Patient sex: M
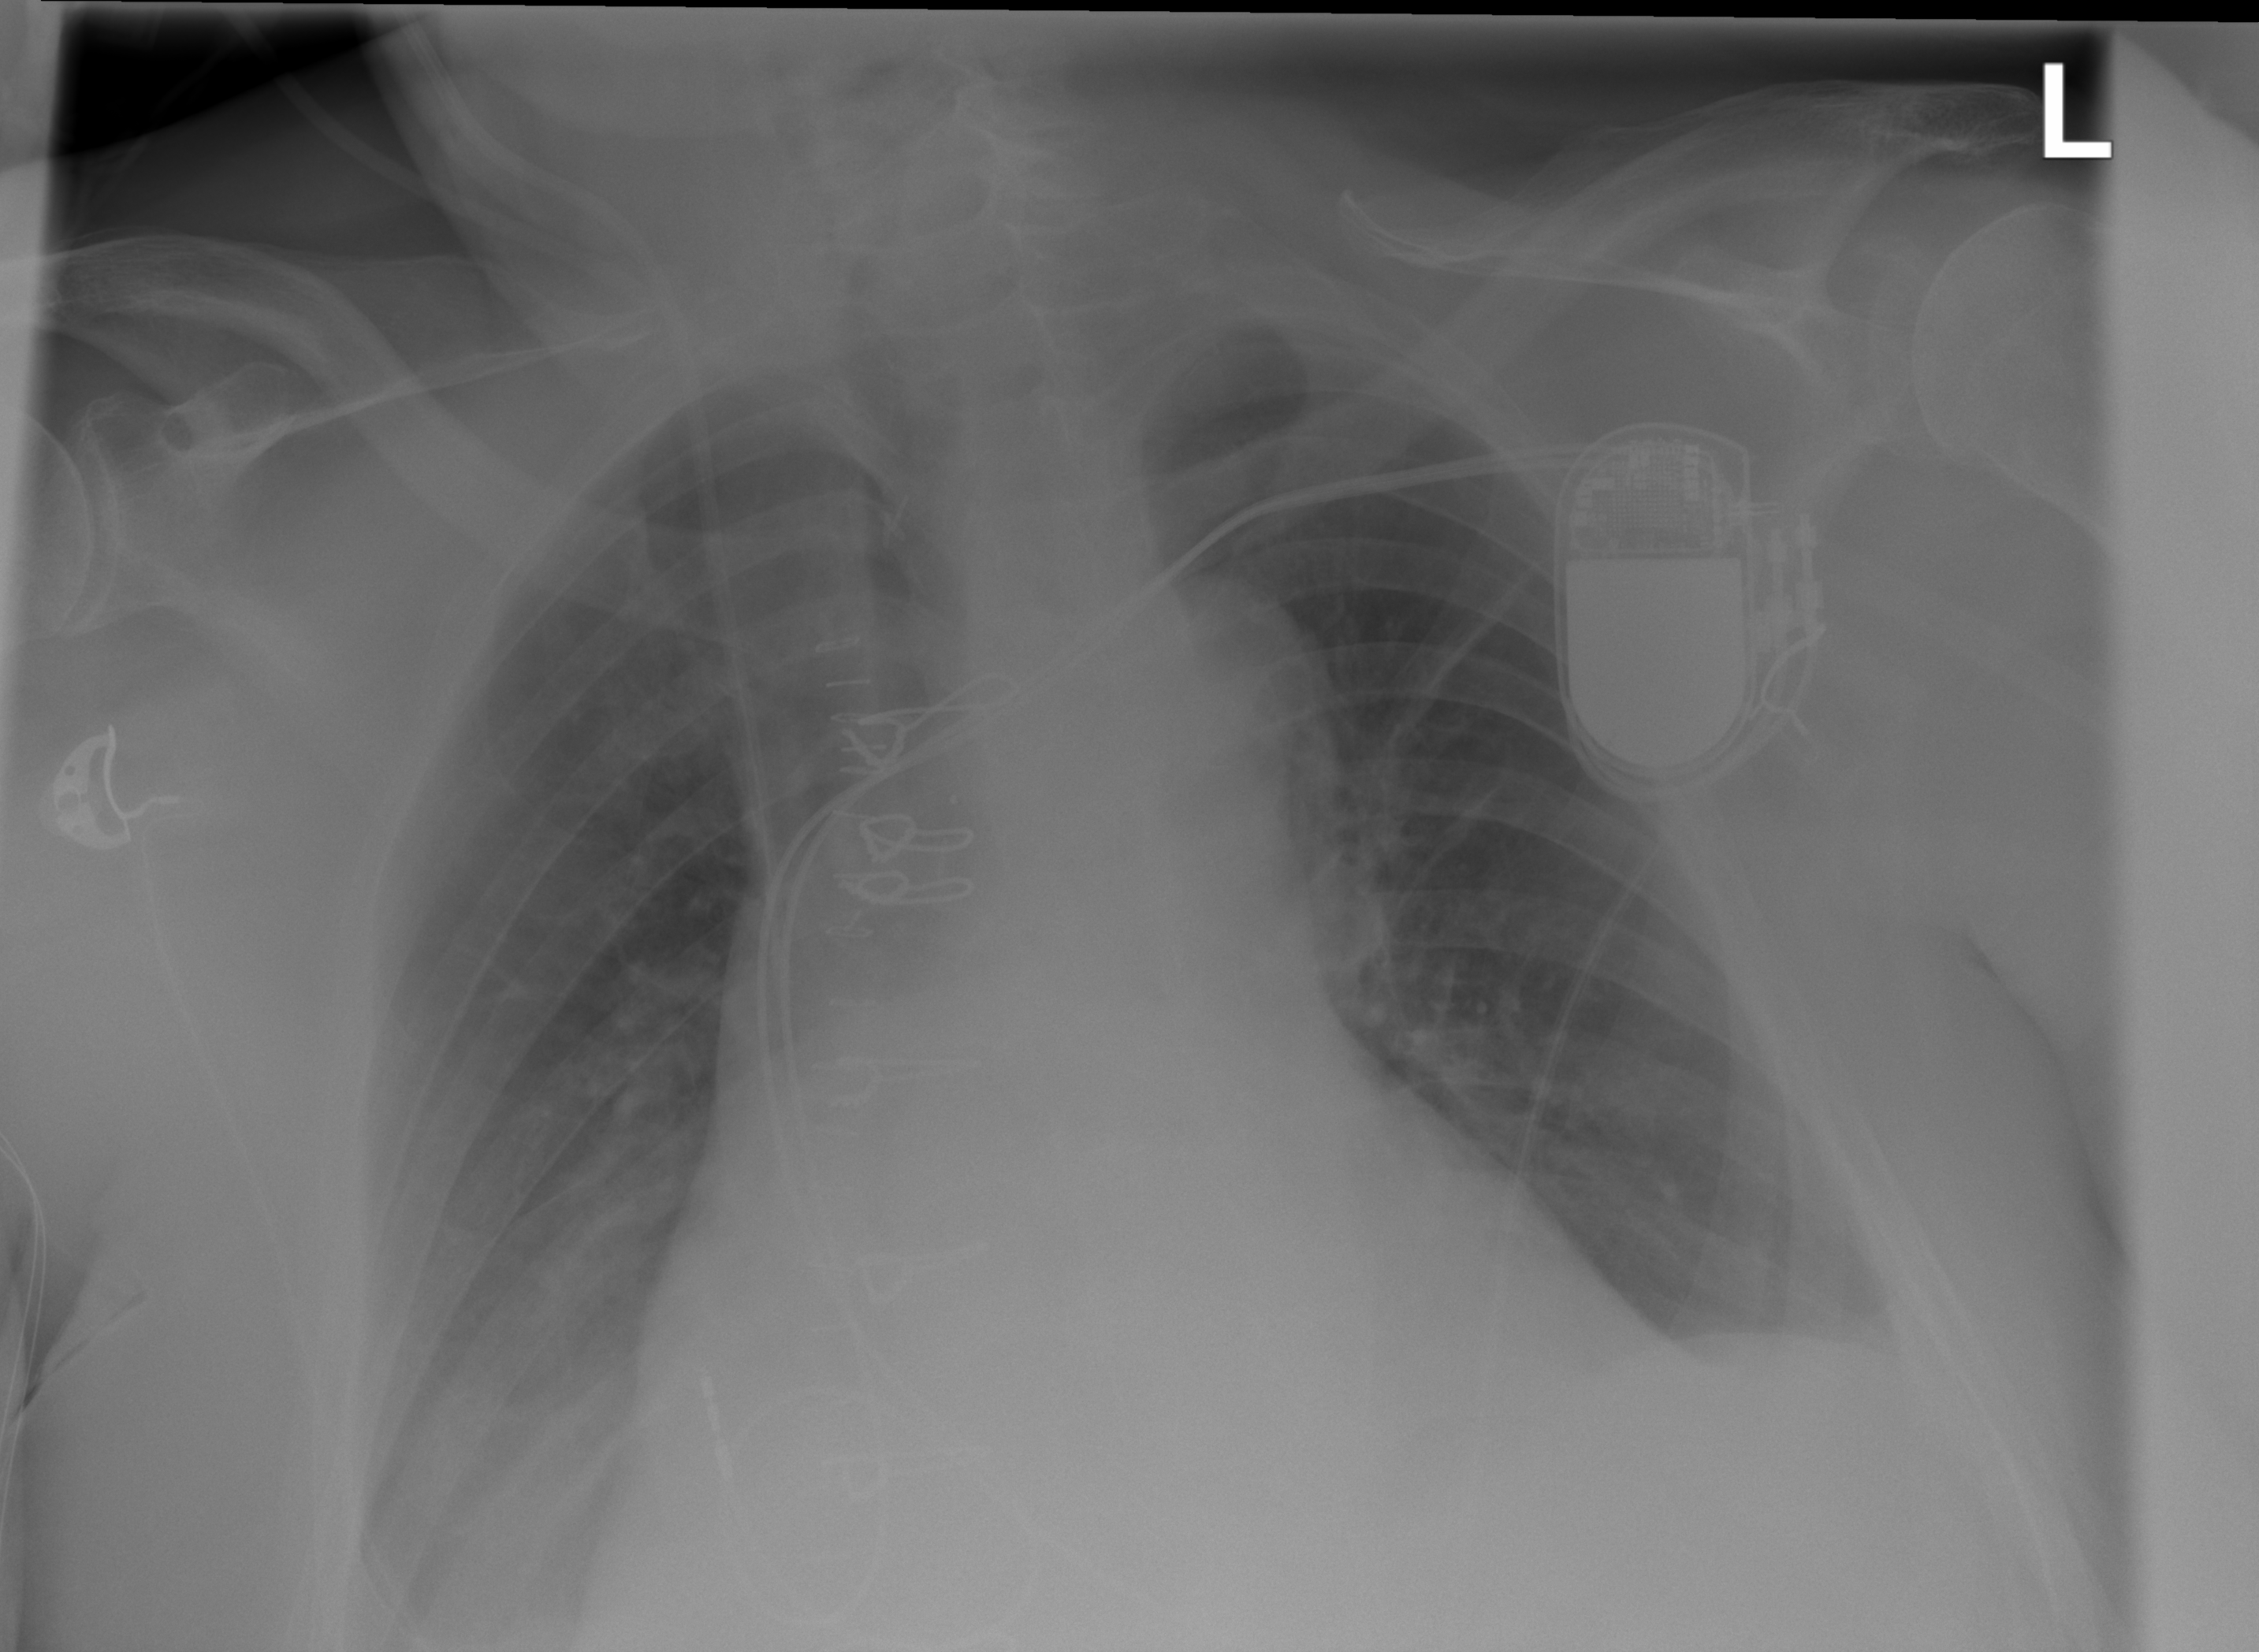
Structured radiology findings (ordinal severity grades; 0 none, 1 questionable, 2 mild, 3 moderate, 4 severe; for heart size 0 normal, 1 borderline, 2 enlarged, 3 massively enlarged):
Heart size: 2
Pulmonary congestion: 0
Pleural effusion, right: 2
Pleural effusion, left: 0
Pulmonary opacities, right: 0
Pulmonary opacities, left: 0
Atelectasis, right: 2
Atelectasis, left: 2